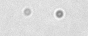
Label: camera_spot